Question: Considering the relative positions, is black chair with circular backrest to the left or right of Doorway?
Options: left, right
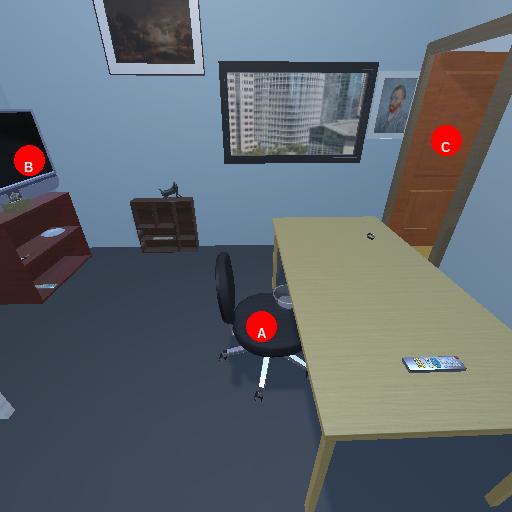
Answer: left